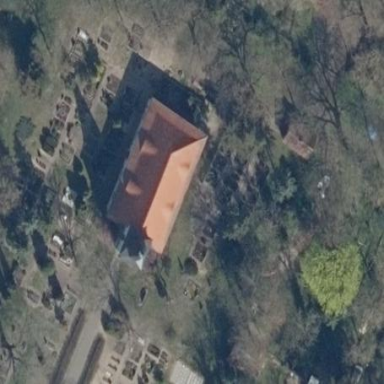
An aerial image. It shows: Cemetery.